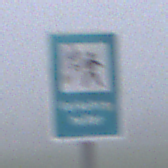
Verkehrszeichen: Verkehrshelfer
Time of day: MorningAfternoon
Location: Outdoor (RoadRail)
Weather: Overcast
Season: NotSpecified
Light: Natural